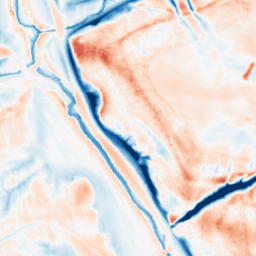
Category: multiscale
Decomposition family: dog_multiscale
Decomposition parameters: sigma_ratio: 1.6
n_scales: 6
base_sigma: 0.5
Upsampling method: sinc_hamming
Upsampling parameters: scale: 2
kernel_size: 8
Upsampling scale: 2